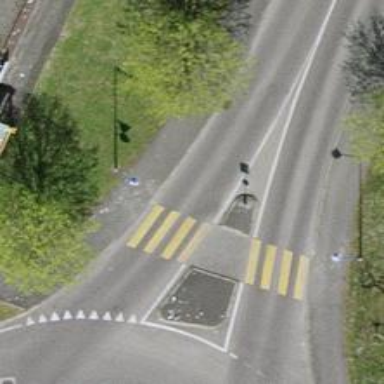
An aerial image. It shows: Marked asphalt footway with marked crossing. The crossing includes island.